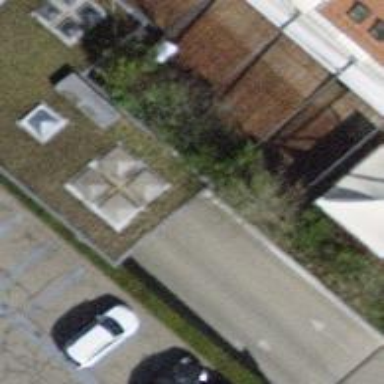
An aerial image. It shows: Parking area.